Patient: sex F, age 63
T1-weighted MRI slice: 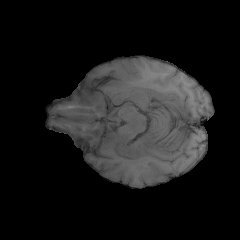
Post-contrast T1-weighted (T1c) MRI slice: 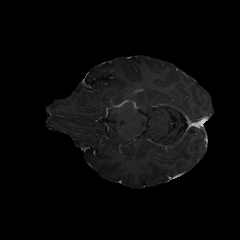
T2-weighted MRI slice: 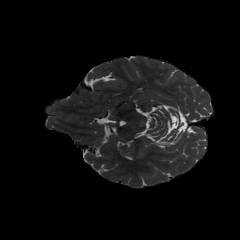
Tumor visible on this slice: no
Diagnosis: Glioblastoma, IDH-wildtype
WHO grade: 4